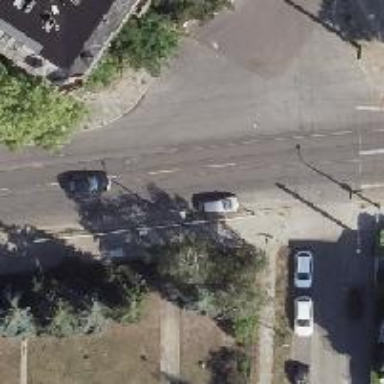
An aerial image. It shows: Tertiary road with asphalt surface. There are separate sidewalks and parallel parking lanes on both sides of the road.